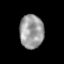
Tissue: prostate
Cell type: T cells
Senescence score: 0.3598
Nuclear area (px): 795
Mean DAPI intensity: 155.413